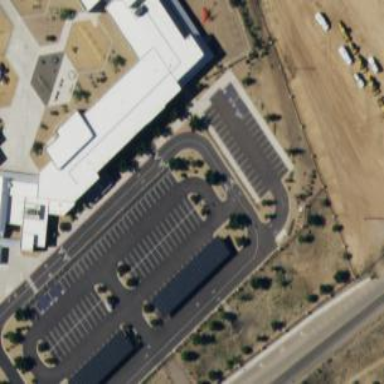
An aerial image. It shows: Parking area.